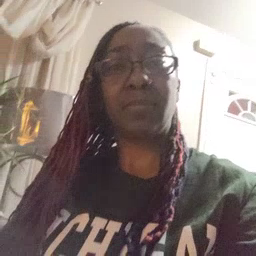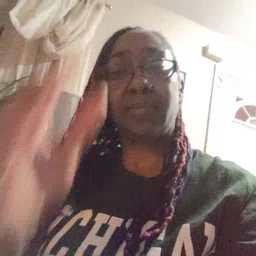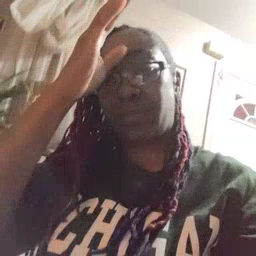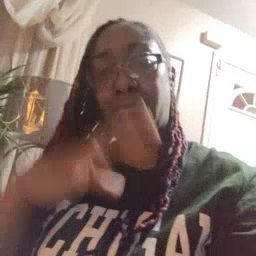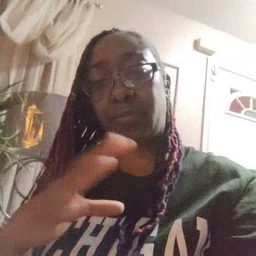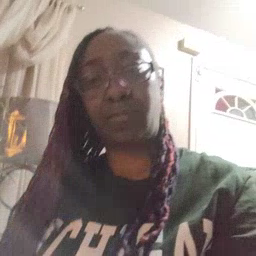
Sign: man